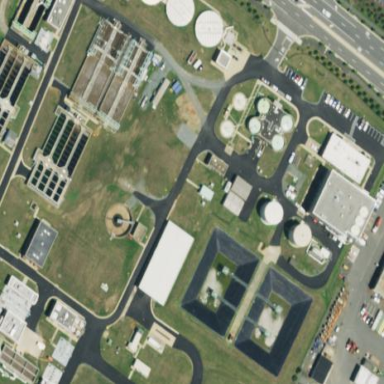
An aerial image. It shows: Wastewater plant surrounded by fence.